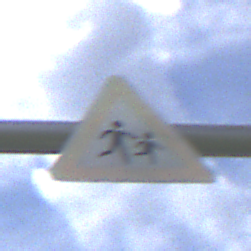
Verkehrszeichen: KinderLinks
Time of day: Midday
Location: Outdoor (Nature)
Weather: PartlyCloudy
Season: NotSpecified
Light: Natural